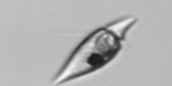
Label: Amphidinium